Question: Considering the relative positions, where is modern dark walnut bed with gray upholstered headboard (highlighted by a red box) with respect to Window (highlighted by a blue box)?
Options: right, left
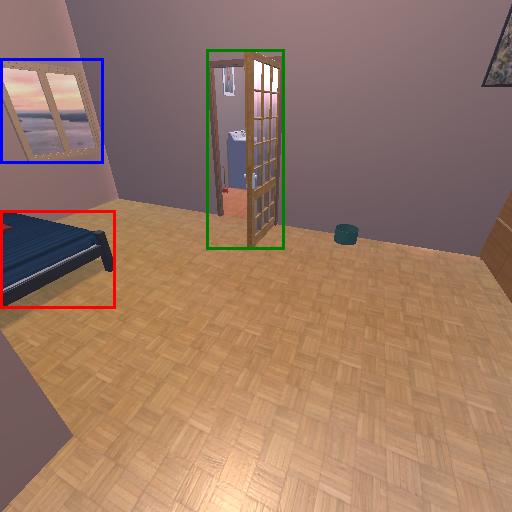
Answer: right